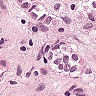
Metastatic tissue present: yes